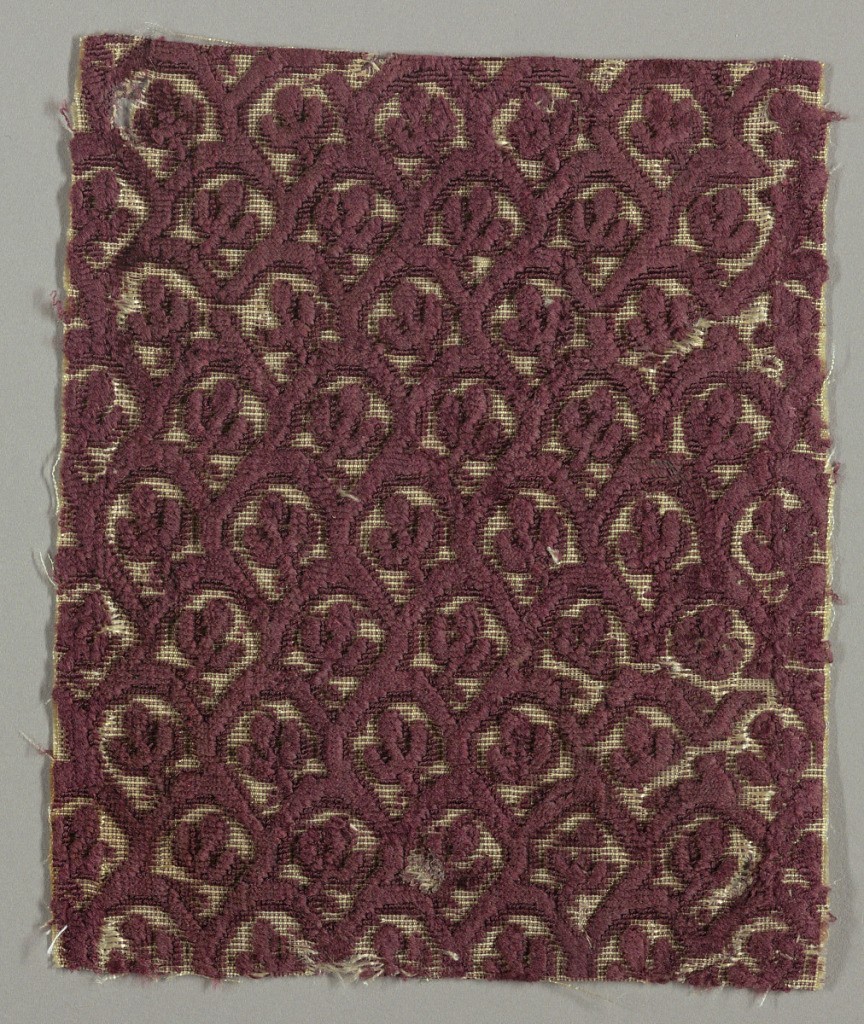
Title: Fragment
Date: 16th–17th century
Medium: silk Technique: velvet
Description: Maroon velvet in repeated small scale floral pattern against ecru ground.